Interaction volume radius: 5 \u00c5
Interaction volume height: 25 \u00c5
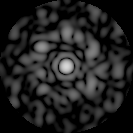
Disorder parameter: 0.6913